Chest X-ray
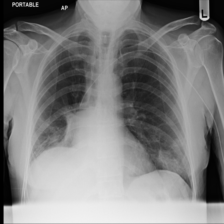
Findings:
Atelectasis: negative
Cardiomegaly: negative
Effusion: negative
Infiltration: negative
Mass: negative
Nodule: negative
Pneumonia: negative
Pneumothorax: negative
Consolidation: negative
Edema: negative
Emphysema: negative
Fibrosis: negative
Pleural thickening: negative
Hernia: negative